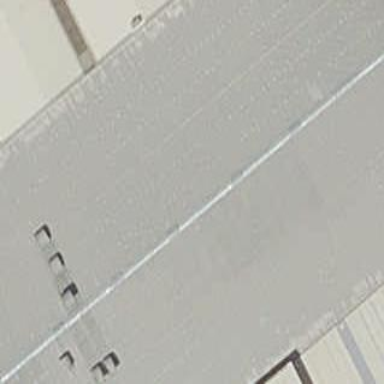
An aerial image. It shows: Industrial building.